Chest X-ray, PA view. Patient: 25 years old, sex F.
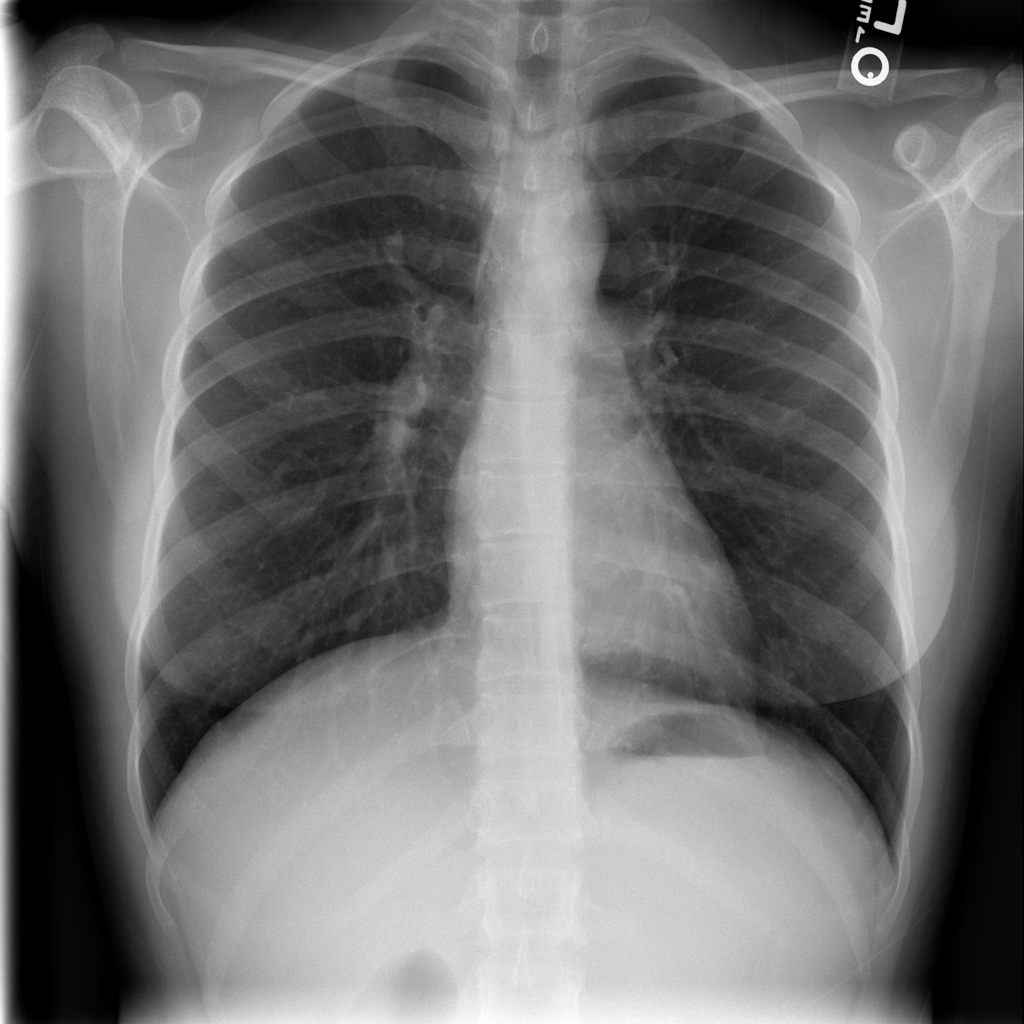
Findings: No Finding